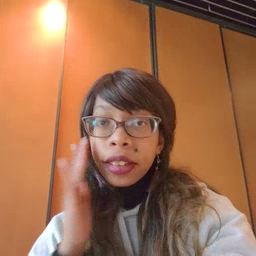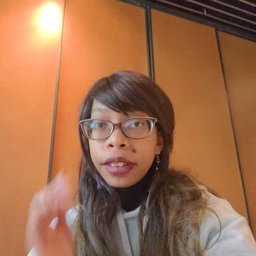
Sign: bee